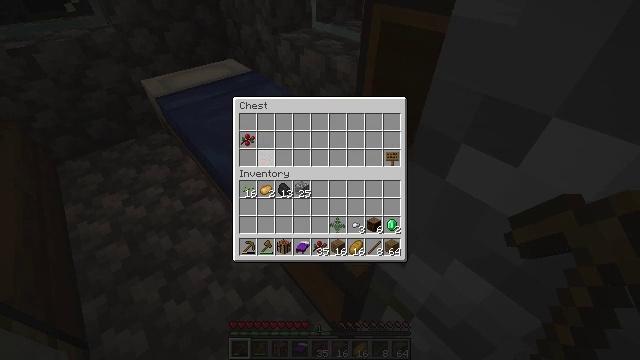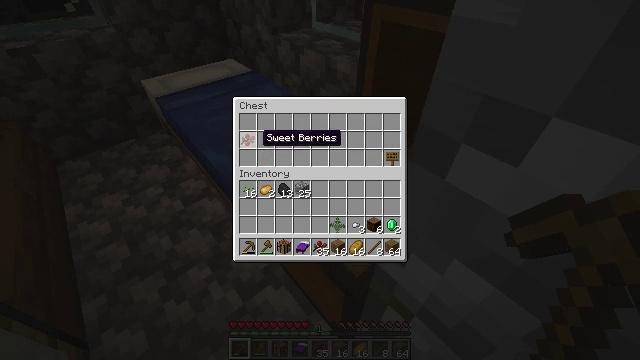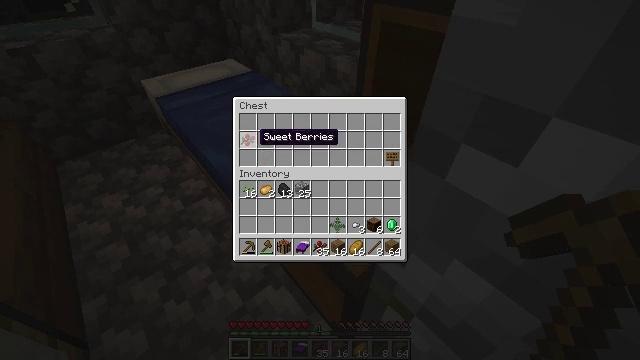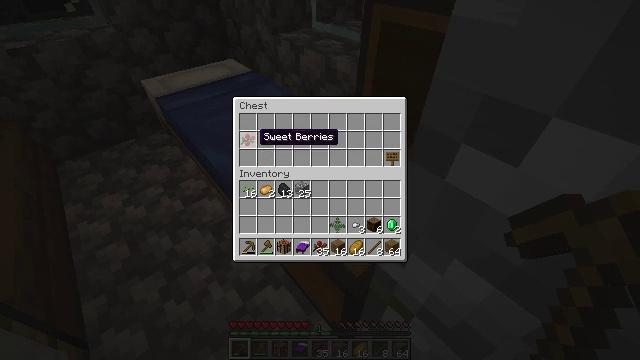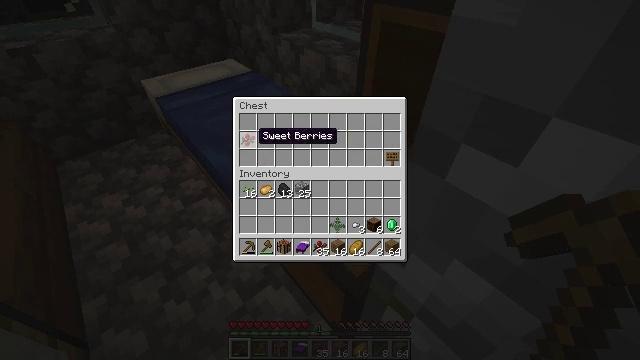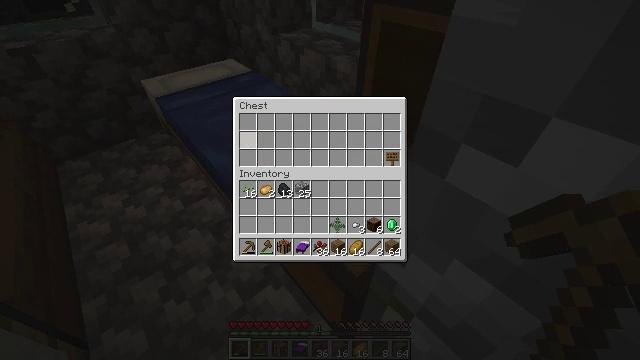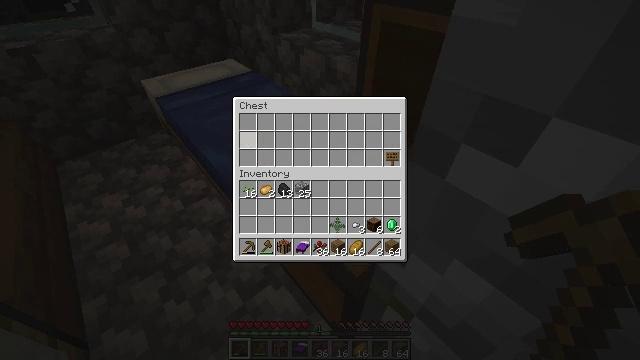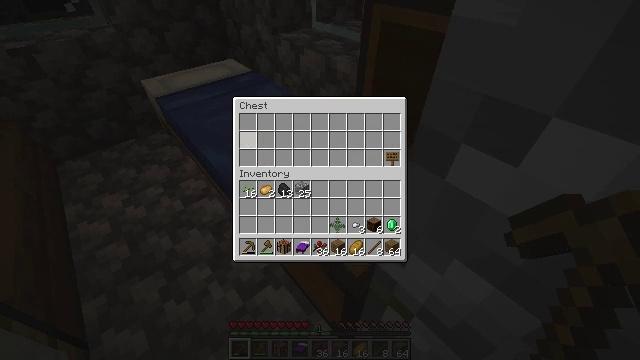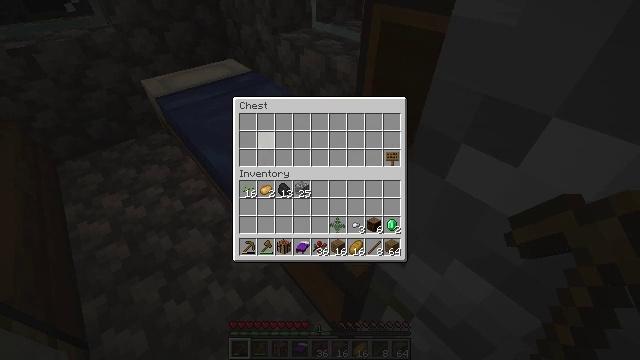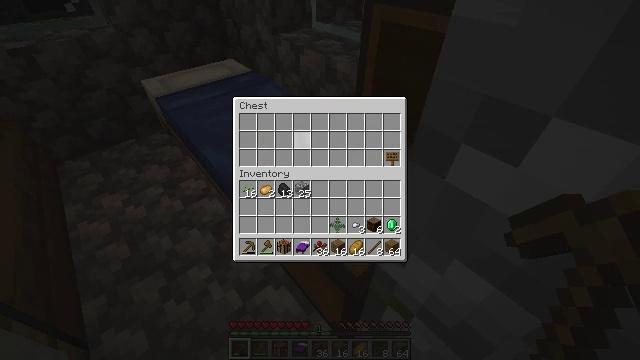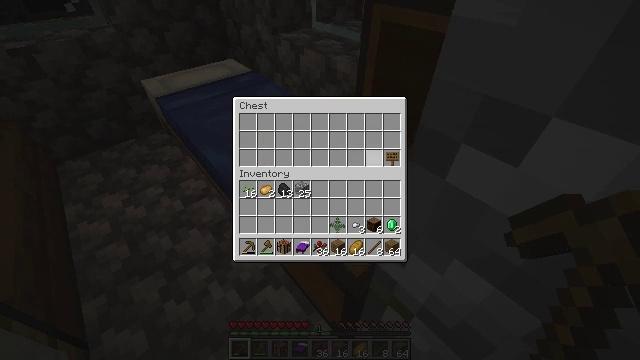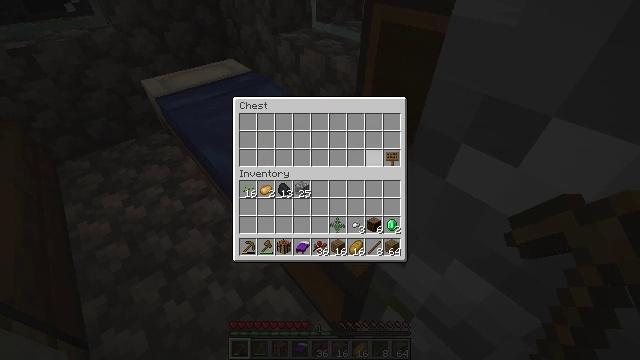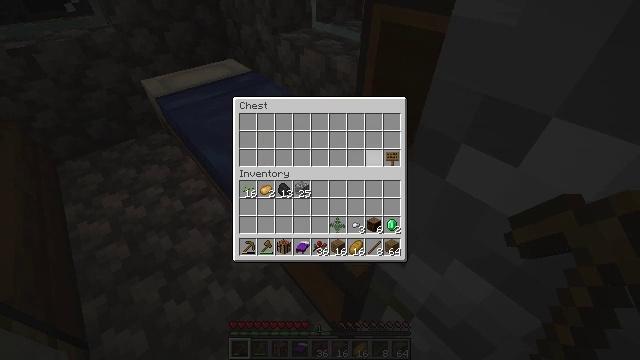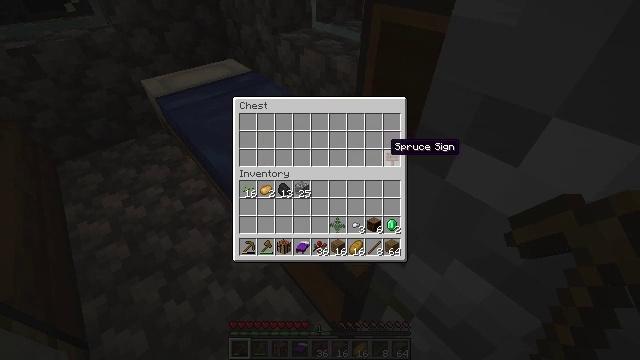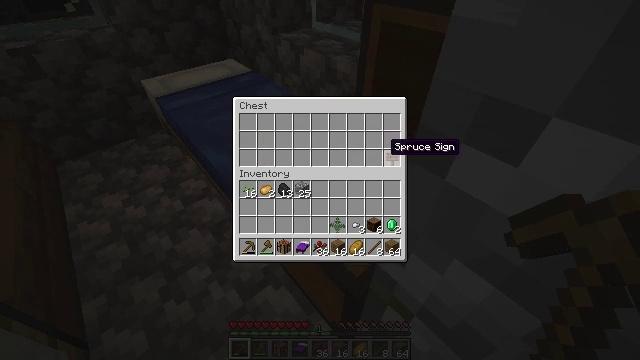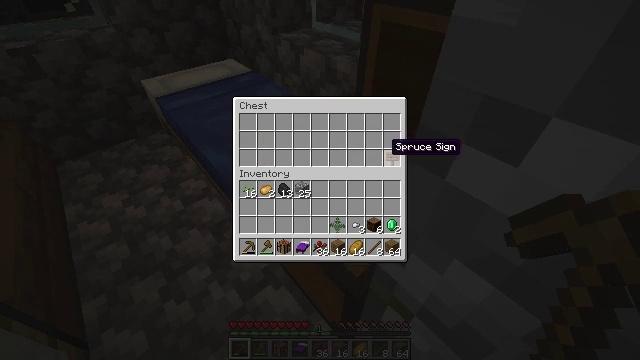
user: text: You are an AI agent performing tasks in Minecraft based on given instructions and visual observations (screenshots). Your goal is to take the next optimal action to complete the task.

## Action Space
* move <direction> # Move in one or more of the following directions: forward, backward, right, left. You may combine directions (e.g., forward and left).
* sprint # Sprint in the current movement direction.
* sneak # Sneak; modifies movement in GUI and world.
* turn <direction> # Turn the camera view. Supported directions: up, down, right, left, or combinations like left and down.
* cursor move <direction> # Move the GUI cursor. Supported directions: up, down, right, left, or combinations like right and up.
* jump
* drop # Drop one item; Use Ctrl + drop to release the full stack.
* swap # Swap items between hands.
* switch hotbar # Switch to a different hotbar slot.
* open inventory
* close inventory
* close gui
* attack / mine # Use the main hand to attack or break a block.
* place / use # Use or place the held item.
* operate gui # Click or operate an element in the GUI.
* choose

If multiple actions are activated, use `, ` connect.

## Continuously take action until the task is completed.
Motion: motion action
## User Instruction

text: Attack the large fern to gather it.
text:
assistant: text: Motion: sneak
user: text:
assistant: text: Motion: sneak
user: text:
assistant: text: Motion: sneak
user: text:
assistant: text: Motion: sneak
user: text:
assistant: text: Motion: sneak, operate gui
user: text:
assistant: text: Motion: sneak, operate gui
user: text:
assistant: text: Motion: sneak, operate gui
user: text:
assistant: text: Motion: sneak, cursor move right
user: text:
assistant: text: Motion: sneak, cursor move right
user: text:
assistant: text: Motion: sneak, cursor move right and down
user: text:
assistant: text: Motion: sneak, cursor move right
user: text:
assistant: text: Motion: sneak
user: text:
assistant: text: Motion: sneak, cursor move right
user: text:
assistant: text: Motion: sneak
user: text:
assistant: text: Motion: sneak
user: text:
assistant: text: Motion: sneak
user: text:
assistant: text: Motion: sneak
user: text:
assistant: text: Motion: sneak
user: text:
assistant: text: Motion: sneak
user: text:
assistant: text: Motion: sneak
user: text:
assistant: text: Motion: sneak
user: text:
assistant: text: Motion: sneak
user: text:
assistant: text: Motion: sneak
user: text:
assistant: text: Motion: sneak
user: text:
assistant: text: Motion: sneak
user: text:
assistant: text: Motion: sneak
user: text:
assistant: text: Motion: sneak
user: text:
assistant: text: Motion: no_op
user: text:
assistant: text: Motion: no_op
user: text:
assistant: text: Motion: cursor move left